Question: After I successfully integrated flurry SDK into the library by using this code in my build.gradle file.
'''
compile 'com.flurry.android:analytics:6.8.0'
'''
I created java Class to integrate my API Key into my code, and since Im running my app on an external device I suppose some data needs to show on my flurry account, but it is now four days and nothing changed, only zeros are showing on my dashboard ...
Also, i have this message on my java file
> Class 'MyApplication' is never used

Ps: I'm new to android studio
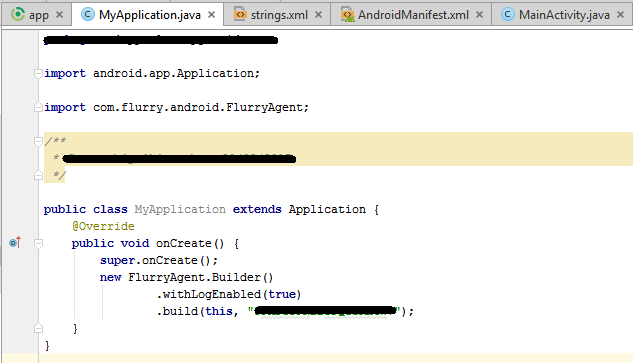
Answer: You must specify 'MyApplication' in manifest file. It will not be used otherwise:
'''
<application
android:name=".MyApplication"
....
'''